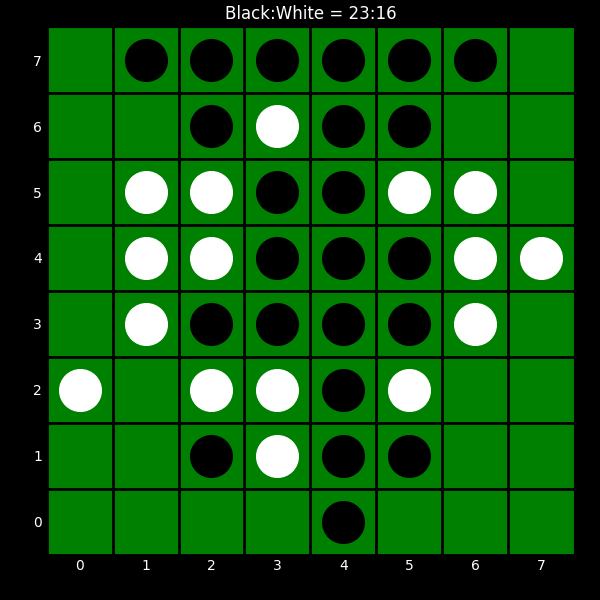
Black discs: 23
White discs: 16